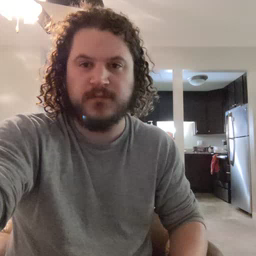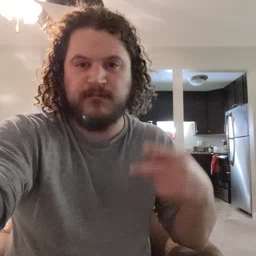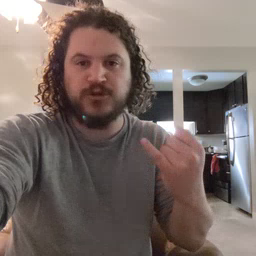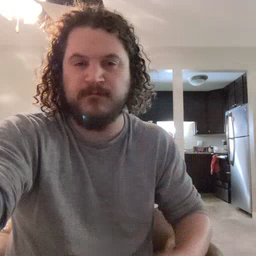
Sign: pajamas